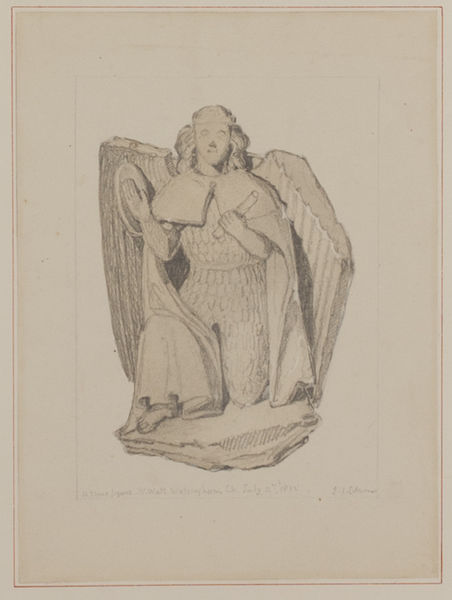
Titel: A Stone Figure, West Wall, Walsingham Church
Künstler: John Sell Cotman
Standort: Amherst (Massachusetts, USA)
Institution: Mead Art Museum, Amherst College
Schlagwörter: flügel, mann, umhang, haare, engel, crown, king, gray, hair, robe, brown, palm, hand, angel, rock, knieend, eyes, schriftrolle, scroll, drawing, paper, sketch, smile, sculpture, statue, wings, letter, cloak, art, artist, medieval, figure, stirnreif, tan, gesture, kneeling, wing, fragment, panzerhemd, idol, holy, scultpure, messenger, parchment, crusades, figurine, umhang#, chain maile, maille, michalengelo